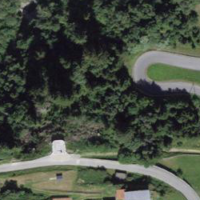
EUNIS habitat code: 44
Species observed at this site:
Lathyrus pratensis